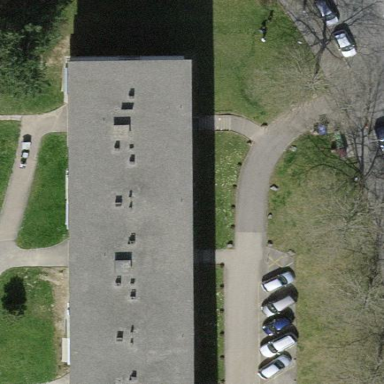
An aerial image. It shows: Building with apartments and flat roof.